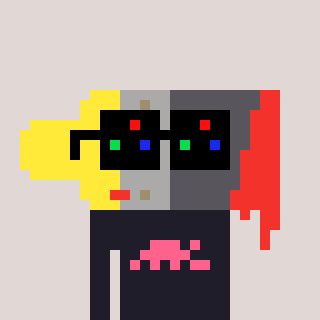
a pixel art character with square black sunglasses, a paintbrush-shaped head and a grayscale-colored body on a warm background